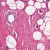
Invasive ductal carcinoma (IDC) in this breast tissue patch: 0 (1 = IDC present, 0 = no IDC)